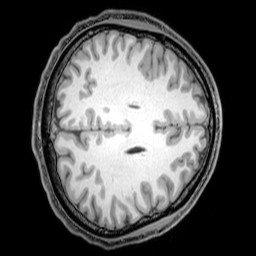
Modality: T1w
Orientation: axial
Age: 23
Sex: male
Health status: healthy
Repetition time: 0.081 s
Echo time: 0.037 s